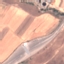
Land use / land cover class: Highway